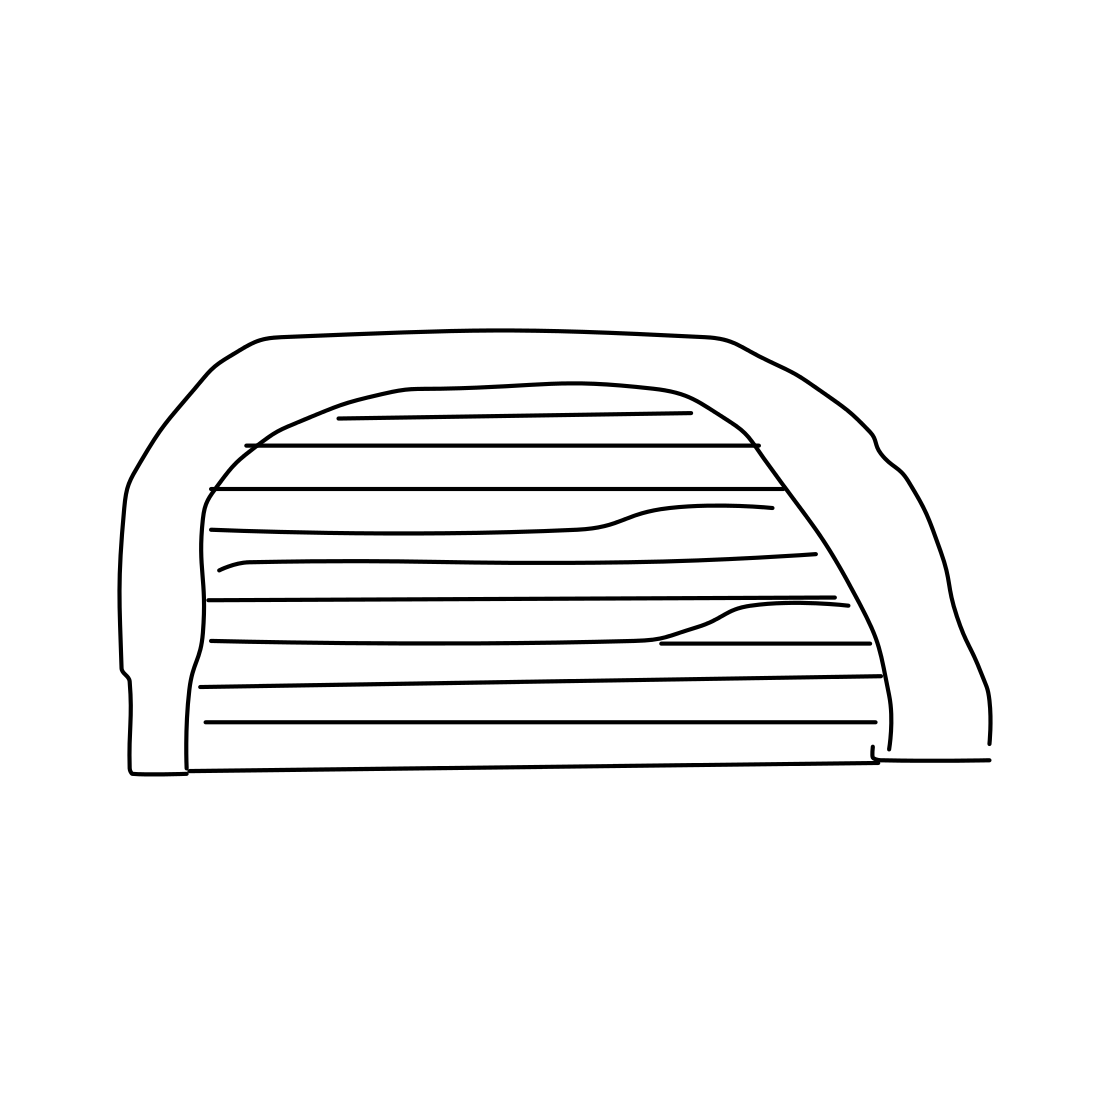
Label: harp